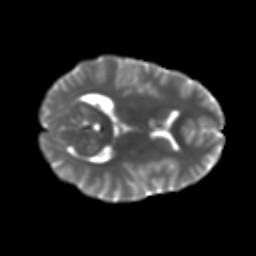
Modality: T2w
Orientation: axial
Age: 16
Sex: female
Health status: ill
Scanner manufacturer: ge
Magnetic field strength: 3 T
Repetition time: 6.776 s
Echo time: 0.0794 s